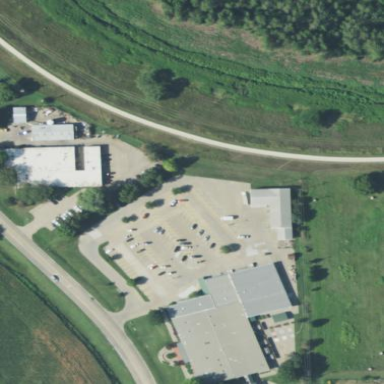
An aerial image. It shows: Parking area.